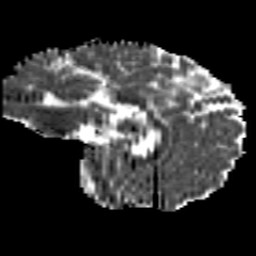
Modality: MD
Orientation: sagittal
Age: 29
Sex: male
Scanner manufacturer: siemens
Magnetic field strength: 3 T
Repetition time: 8.8 s
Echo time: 0.085 s